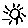
Label: sun